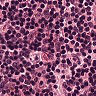
Metastatic tissue present: no